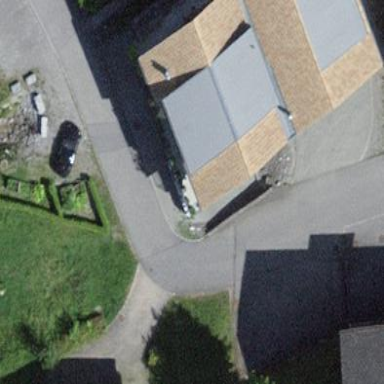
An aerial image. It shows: Building.